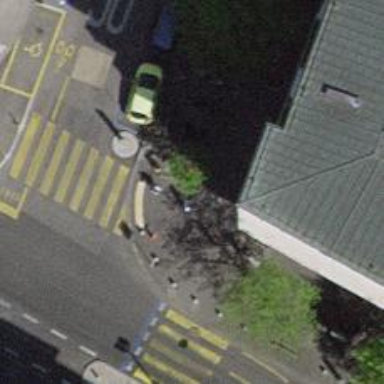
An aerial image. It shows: Bicycle parking facility.